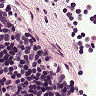
Metastatic tissue present: no